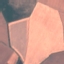
Land use / land cover: AnnualCrop